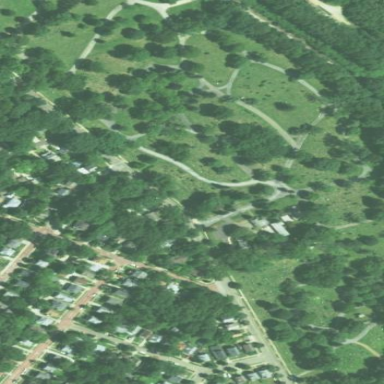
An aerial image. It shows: Cemetery.